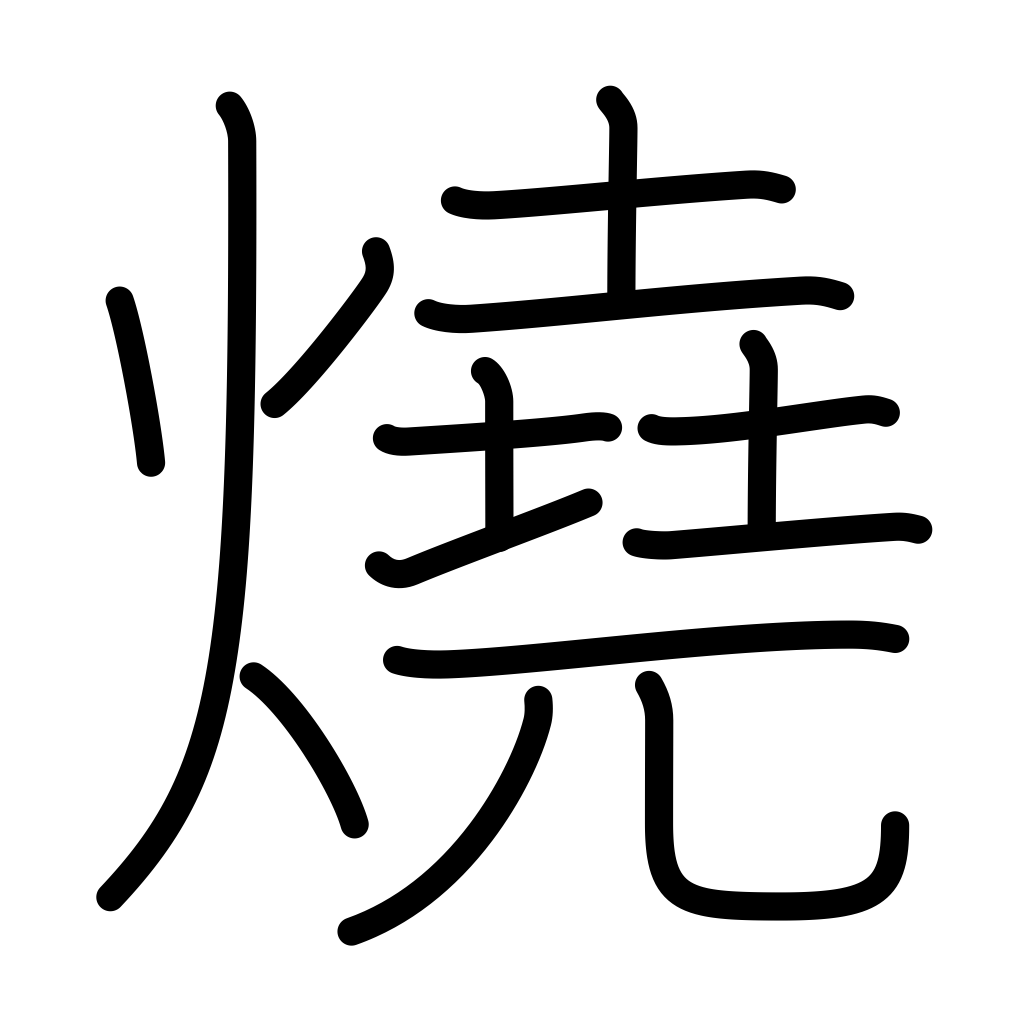
Meaning: burn, bake, heat, roast